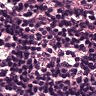
Metastatic tissue present: no